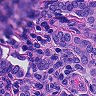
Metastatic tissue present: yes